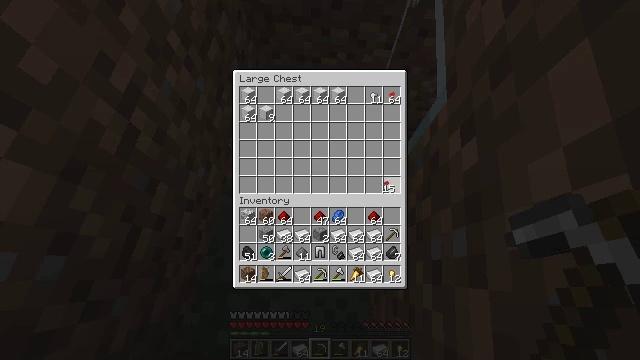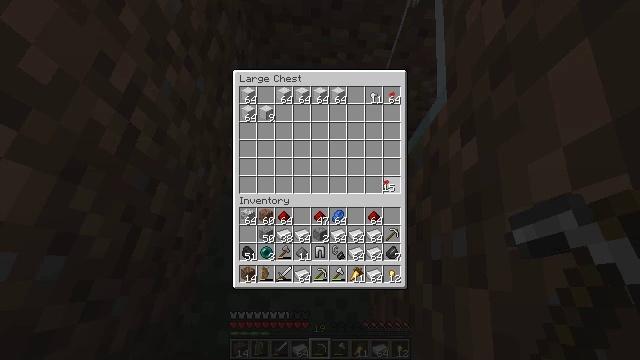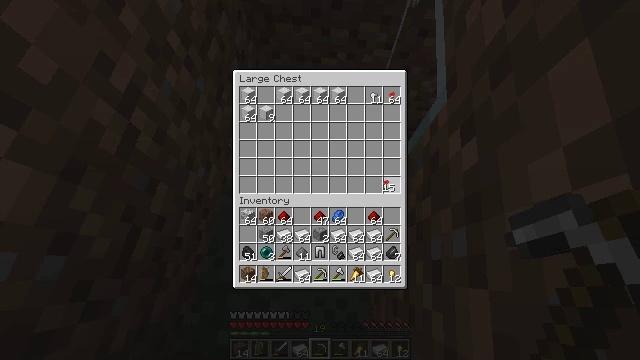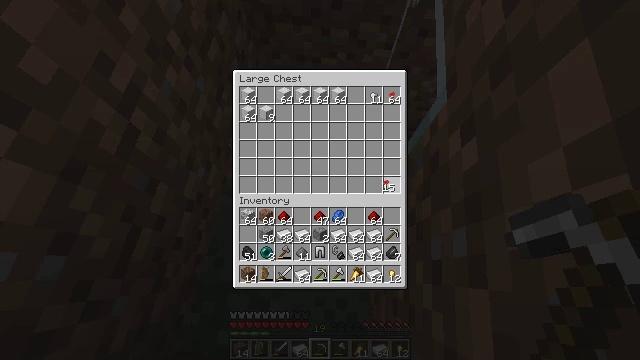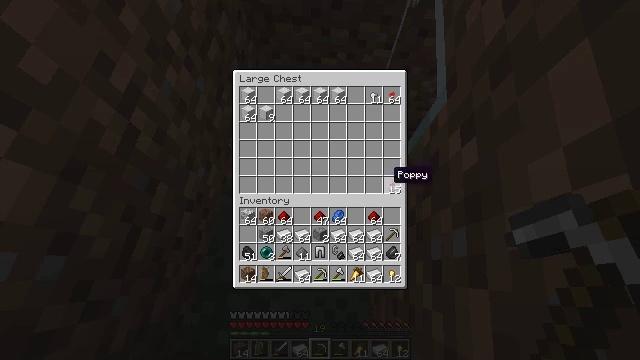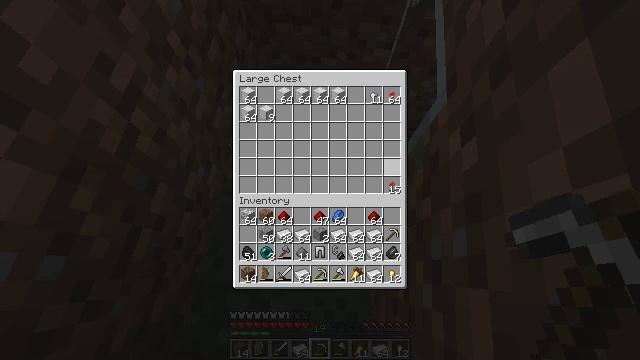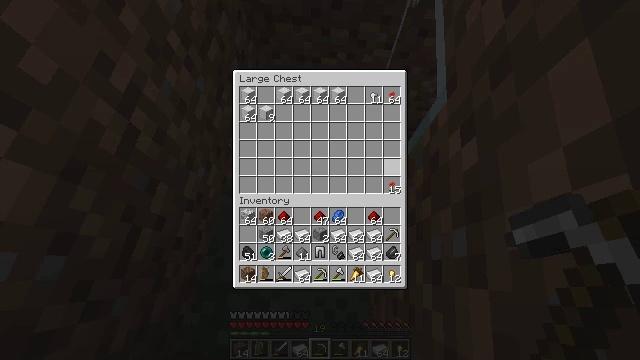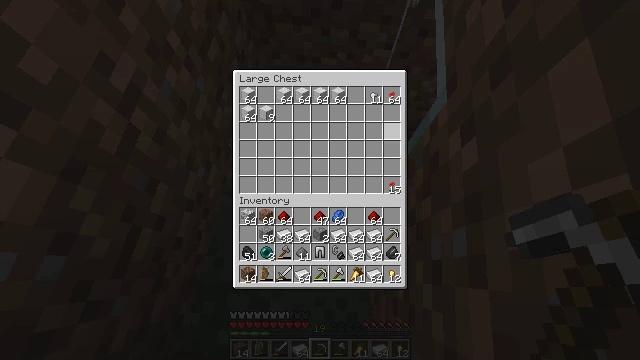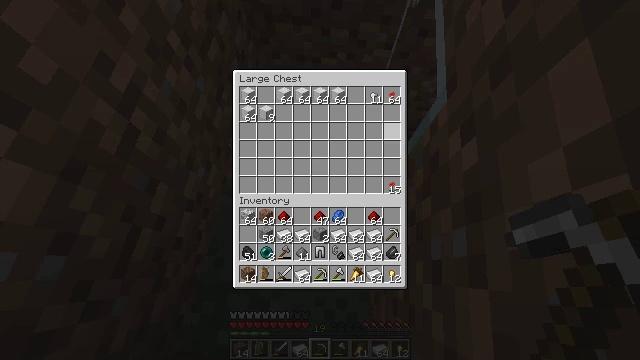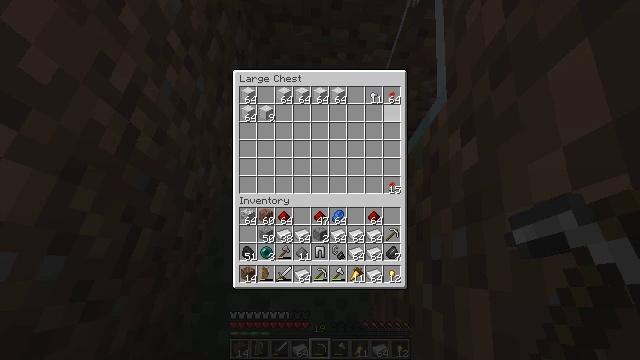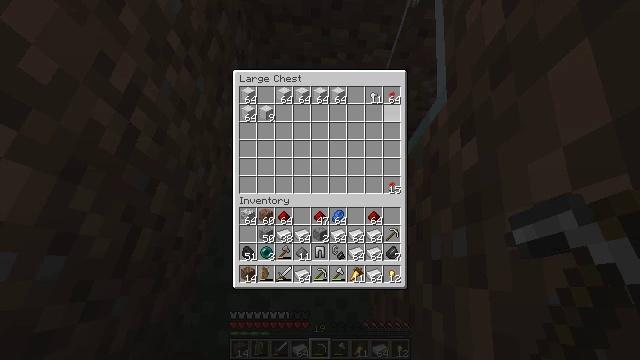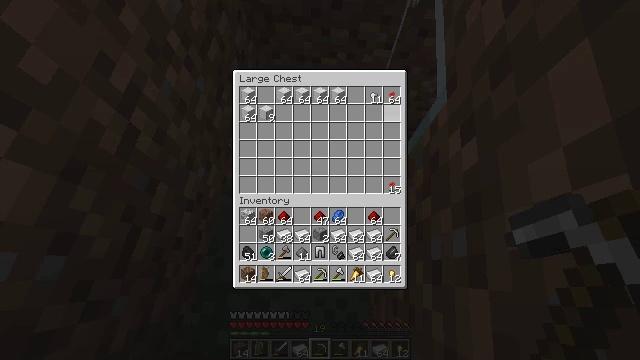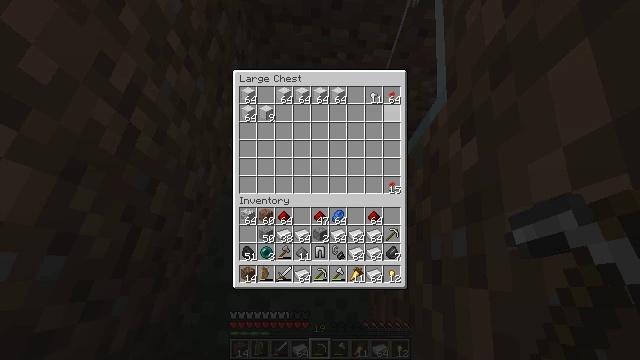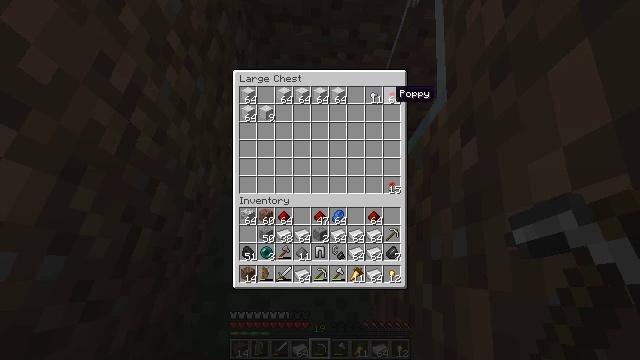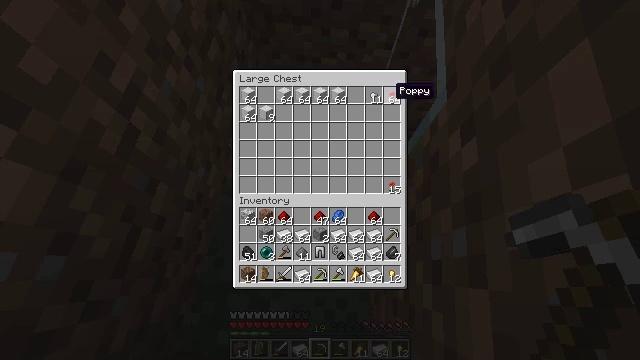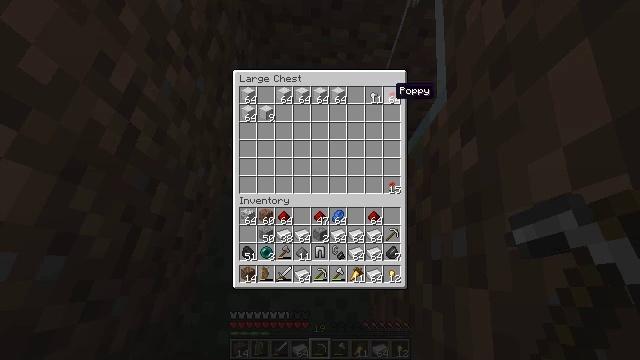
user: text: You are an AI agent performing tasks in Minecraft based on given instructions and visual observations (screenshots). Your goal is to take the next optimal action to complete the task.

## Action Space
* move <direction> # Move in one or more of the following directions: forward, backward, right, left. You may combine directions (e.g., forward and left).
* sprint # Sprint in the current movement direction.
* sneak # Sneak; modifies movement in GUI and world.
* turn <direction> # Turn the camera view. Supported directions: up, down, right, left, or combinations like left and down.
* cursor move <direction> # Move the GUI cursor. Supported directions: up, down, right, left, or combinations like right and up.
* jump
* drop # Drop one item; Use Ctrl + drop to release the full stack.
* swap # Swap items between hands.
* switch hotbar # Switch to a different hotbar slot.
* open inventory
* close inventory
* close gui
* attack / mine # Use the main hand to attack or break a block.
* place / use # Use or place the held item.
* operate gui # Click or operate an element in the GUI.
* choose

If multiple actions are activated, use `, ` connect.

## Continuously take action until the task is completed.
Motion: motion action
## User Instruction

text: Combine iron ingots to form an iron block.
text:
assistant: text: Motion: no_op
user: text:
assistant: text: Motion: attack / mine
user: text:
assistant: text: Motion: attack / mine
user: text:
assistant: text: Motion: no_op
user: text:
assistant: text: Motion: turn up
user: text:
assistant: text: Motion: turn up
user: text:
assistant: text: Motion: turn up
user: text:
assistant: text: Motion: turn up
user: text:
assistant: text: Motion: turn up
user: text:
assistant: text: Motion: no_op
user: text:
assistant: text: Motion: no_op
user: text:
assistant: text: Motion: no_op
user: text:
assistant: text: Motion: no_op
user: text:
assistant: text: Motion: no_op
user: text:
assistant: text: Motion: no_op
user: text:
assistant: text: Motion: attack / mine
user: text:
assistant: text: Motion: attack / mine
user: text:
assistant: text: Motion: attack / mine
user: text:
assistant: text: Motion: turn down
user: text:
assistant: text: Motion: turn down
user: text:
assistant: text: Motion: turn down
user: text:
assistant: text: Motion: turn down
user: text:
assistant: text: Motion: no_op
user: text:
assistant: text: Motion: no_op
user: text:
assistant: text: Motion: no_op
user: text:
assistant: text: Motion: no_op
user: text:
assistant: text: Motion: no_op
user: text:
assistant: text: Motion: no_op
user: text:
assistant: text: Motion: no_op
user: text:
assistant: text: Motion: attack / mine